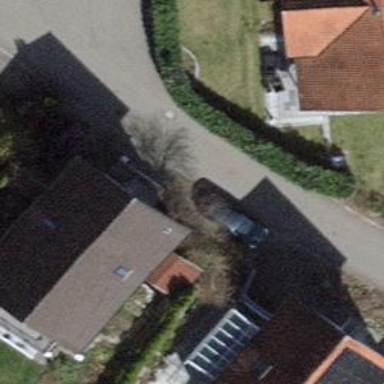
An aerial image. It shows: Residential road with asphalt surface.